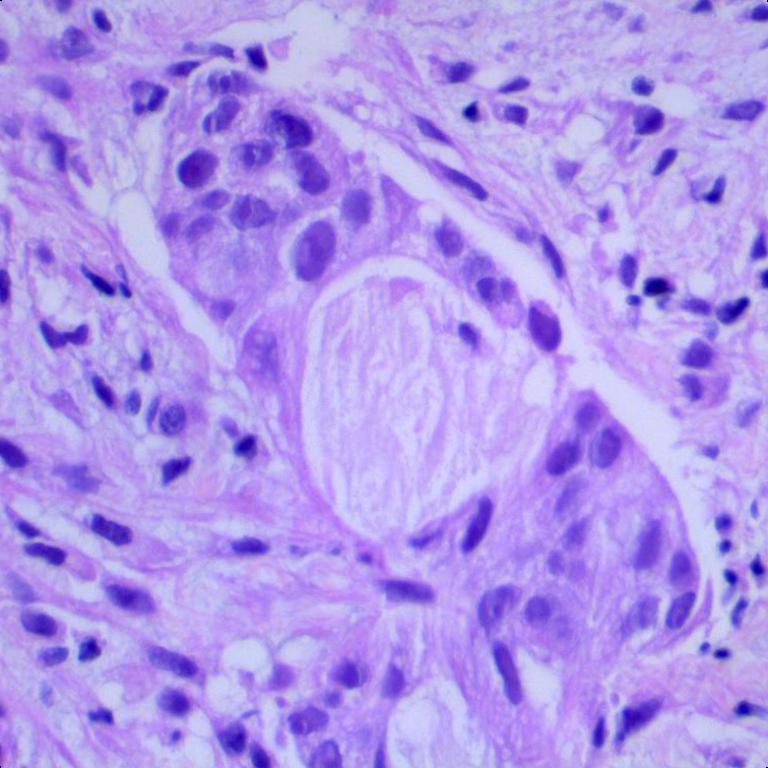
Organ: lung
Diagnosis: adenocarcinomas